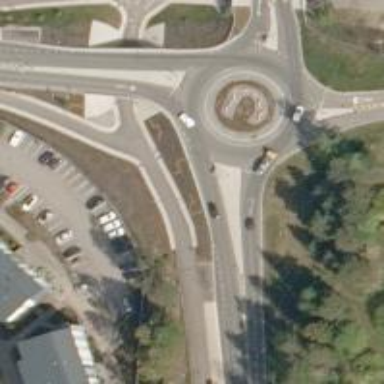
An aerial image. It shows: Secondary road with asphalt surface featuring roundabout. There is separate sidewalk along the road.